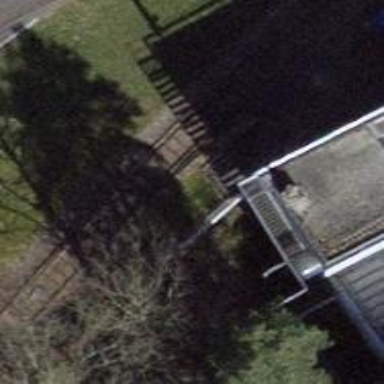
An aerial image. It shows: Railway switch.